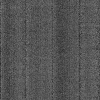
Atmospheric dust classification: dusty